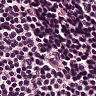
Metastatic tissue present: no